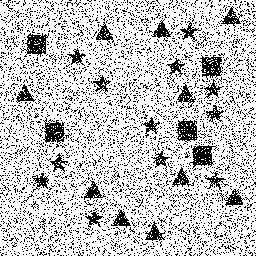
Squares: 5
Triangles: 10
Stars: 12
Total shapes: 27